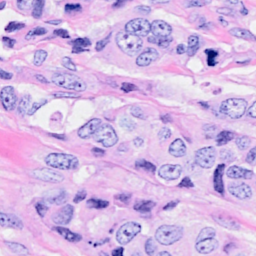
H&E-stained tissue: Breast